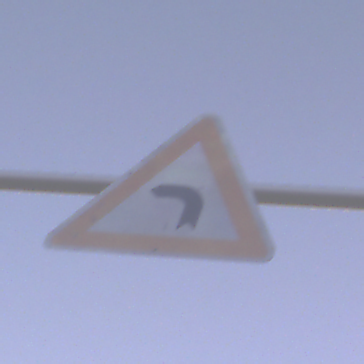
Verkehrszeichen: KurveLinks
Umgebung: Outdoor, Suburban
Tageszeit: SunriseSunset
Wetter: PartlyCloudy
Licht: Natural
Jahreszeit: NotSpecified
Kontrast: LowContrast